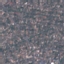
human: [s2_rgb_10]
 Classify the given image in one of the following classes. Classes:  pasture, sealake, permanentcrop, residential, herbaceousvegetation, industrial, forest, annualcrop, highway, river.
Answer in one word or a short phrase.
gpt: Residential